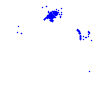
Particle: pion